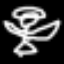
Label: angel